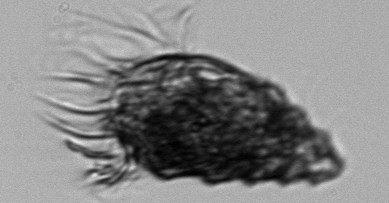
Label: Laboea_strobila